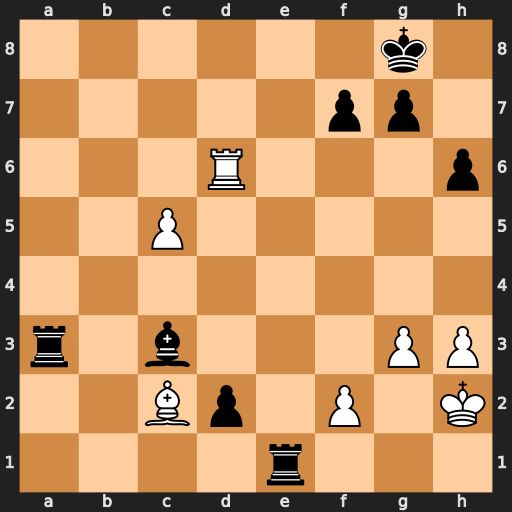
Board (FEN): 6k1/5pp1/3R3p/2P5/8/r1b3PP/2Bp1P1K/4r3
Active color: w
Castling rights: -
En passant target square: -
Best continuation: Rd8+ Re8 Rxe8#